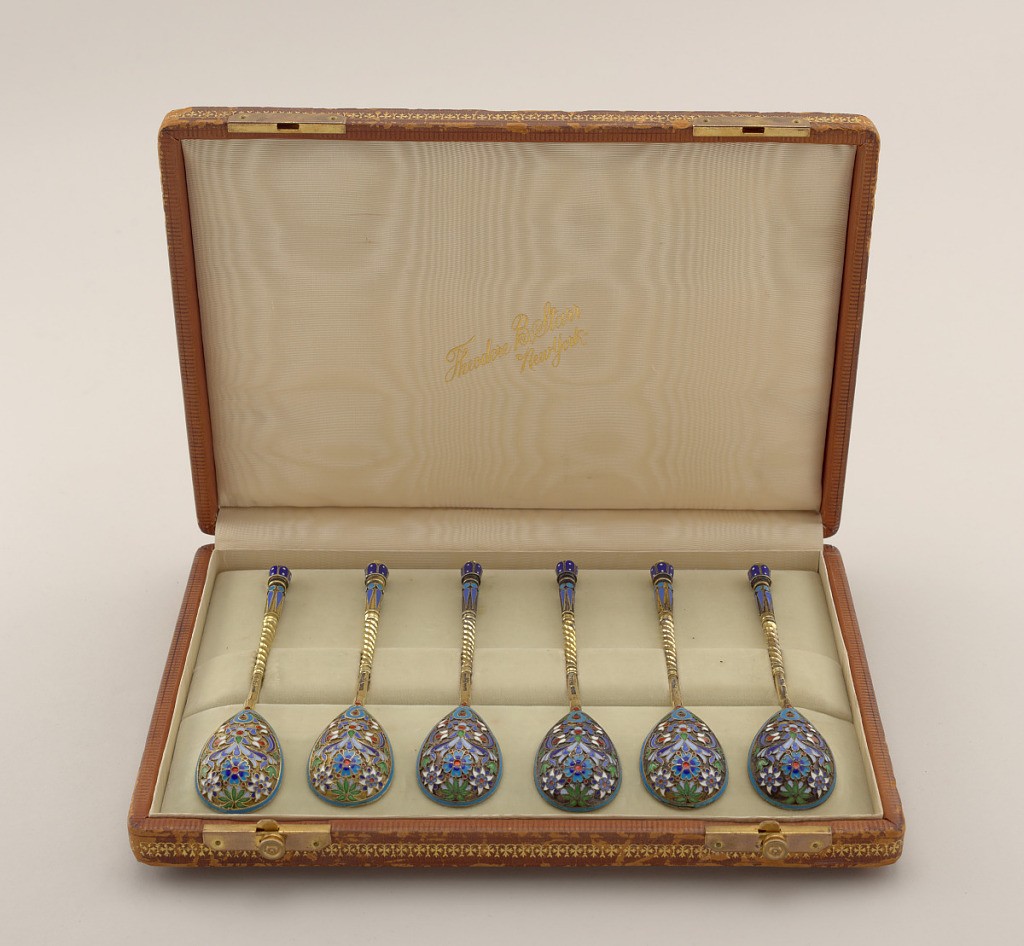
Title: Fitted Case for Six Cloisonne Enamel Spoons
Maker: Theodore B. Starr
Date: ca. 1890
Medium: leather, velvet, silk, brass
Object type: case
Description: case (g): rectangular hinged leather case with silk(?) and velvet-lined interior with six slots for spoons. Exterior stamped with gilt borders and applied with two gilt metal sliding clasp mechanisms, locks.